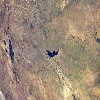
Label: land